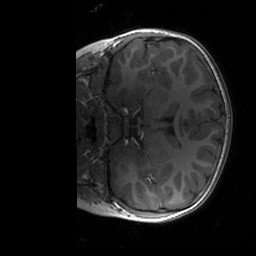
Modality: T1w
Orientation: coronal
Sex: male
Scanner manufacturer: siemens
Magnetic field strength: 3 T
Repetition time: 1.9 s
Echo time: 0.00243 s